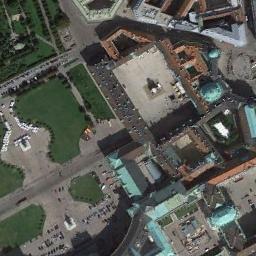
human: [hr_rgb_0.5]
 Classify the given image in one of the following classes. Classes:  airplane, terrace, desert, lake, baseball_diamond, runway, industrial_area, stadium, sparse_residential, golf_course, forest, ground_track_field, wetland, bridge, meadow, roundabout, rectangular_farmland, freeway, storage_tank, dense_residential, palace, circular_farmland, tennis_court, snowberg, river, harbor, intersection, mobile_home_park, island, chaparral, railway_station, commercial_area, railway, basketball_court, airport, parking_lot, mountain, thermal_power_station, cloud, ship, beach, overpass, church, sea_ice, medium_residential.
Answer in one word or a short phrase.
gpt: palace